Aerial crown-view tile of a tropical tree (Barro Colorado Island, Panama), acquired 20240716:
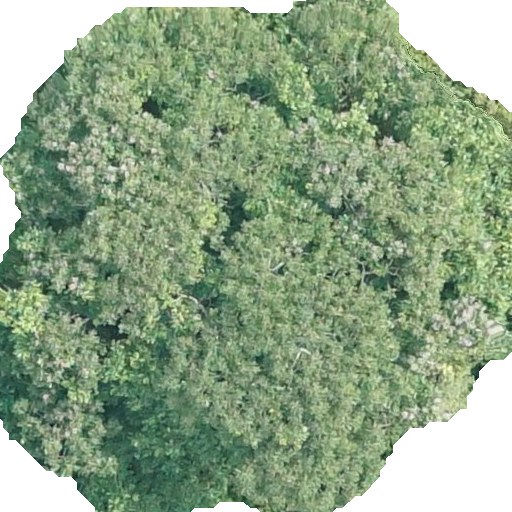
Species: Dipteryx oleifera
GBIF accepted scientific name: Dipteryx oleifera
Crown area: 361.613 m²